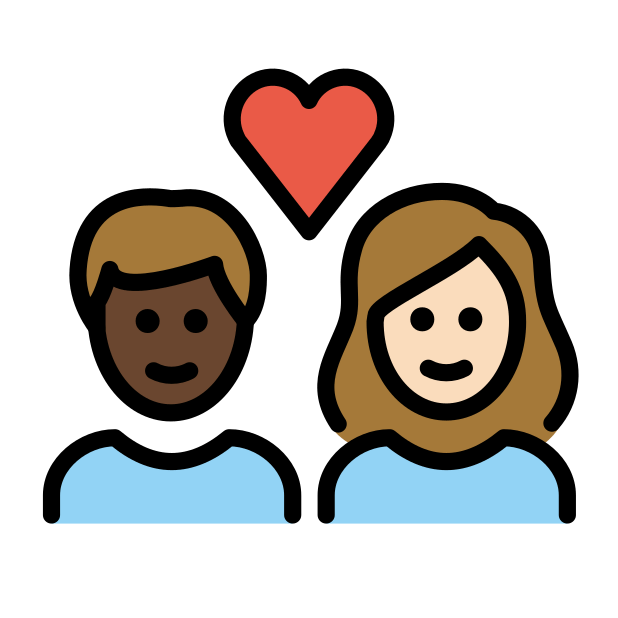
couple with heart: woman, man, dark skin tone, light skin tone